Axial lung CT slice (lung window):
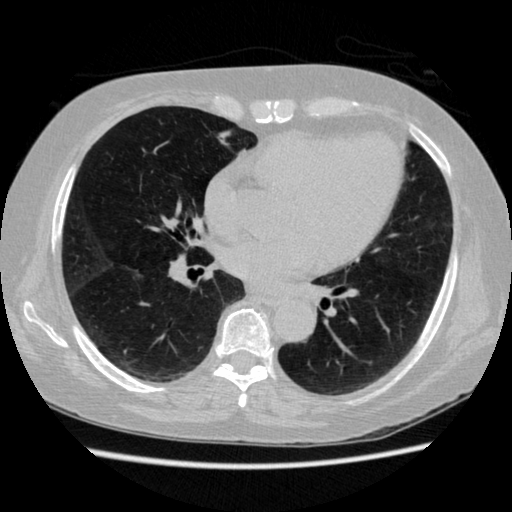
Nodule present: no